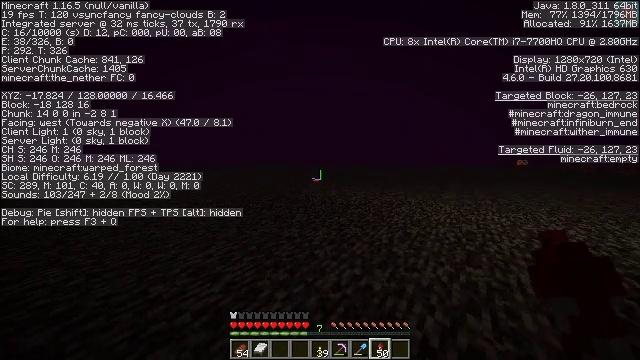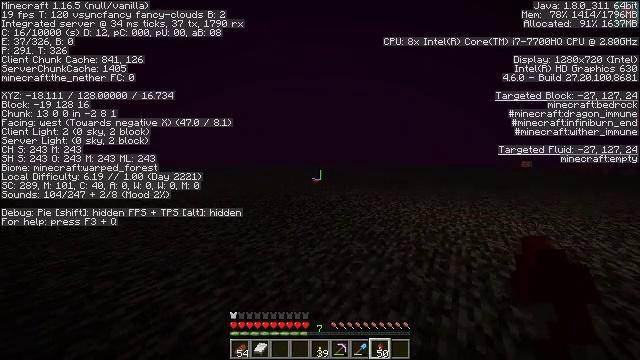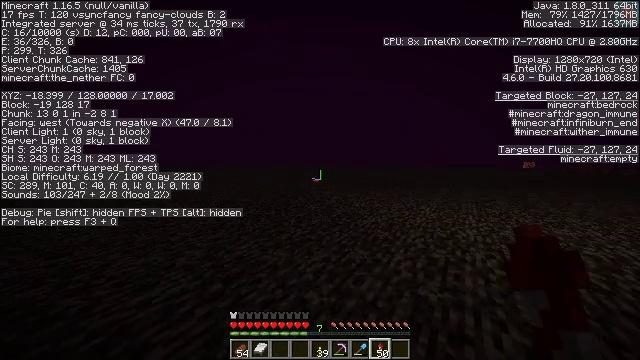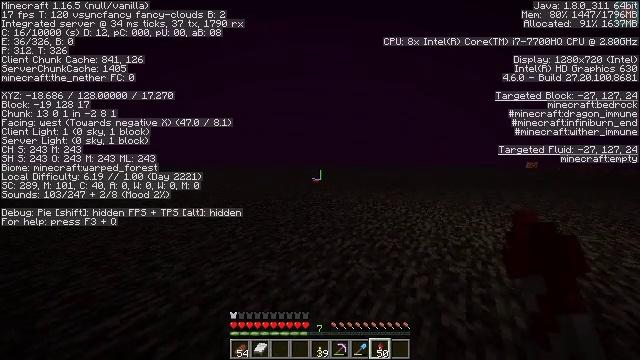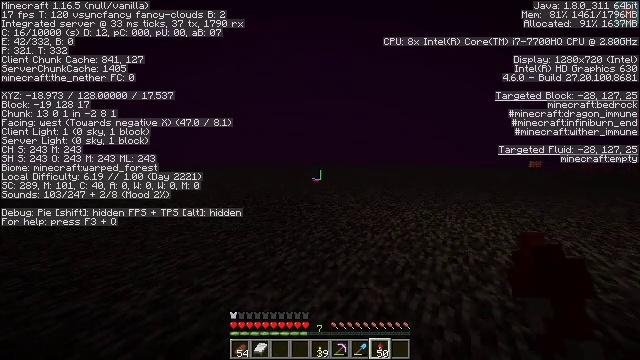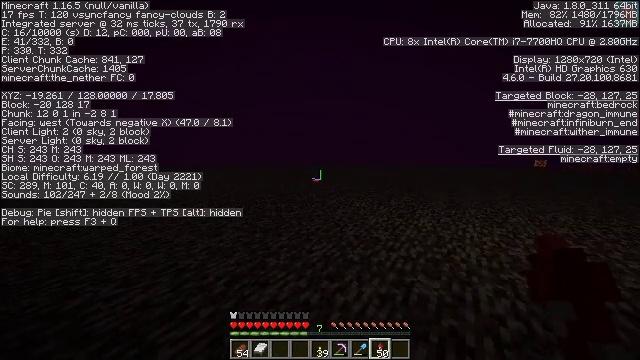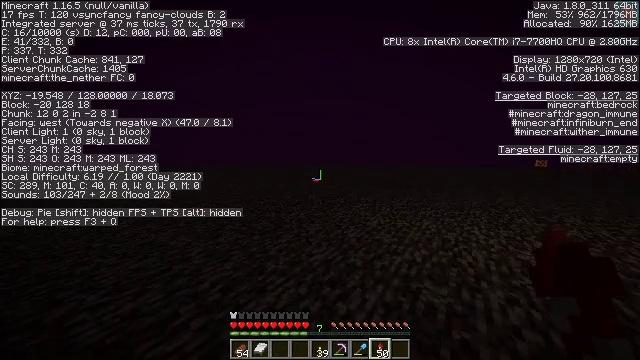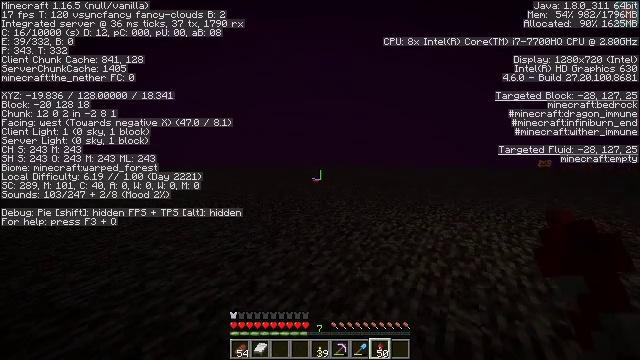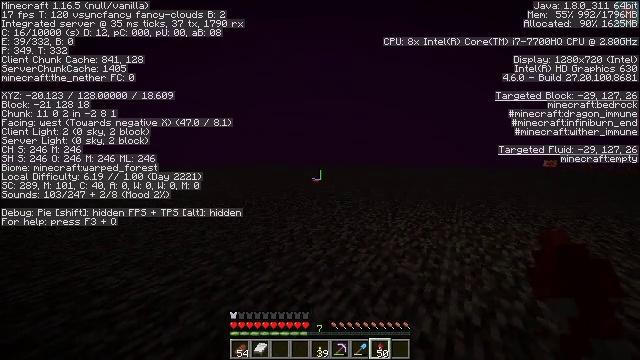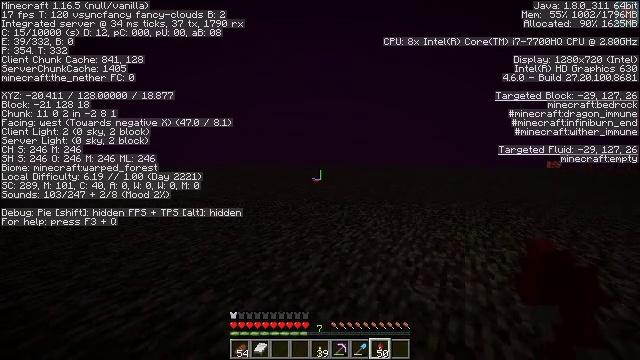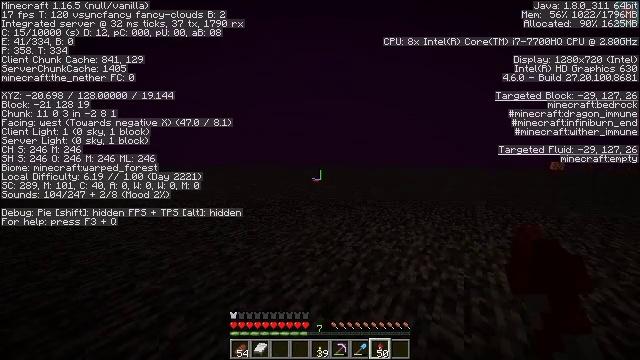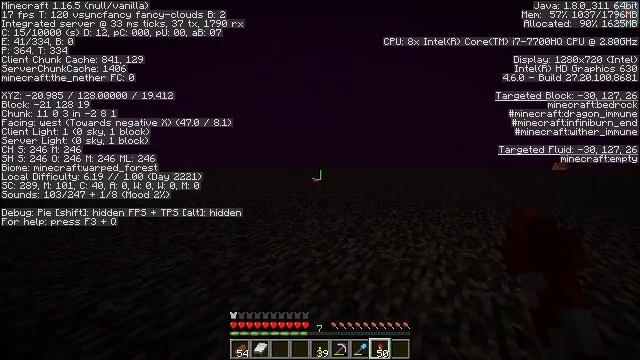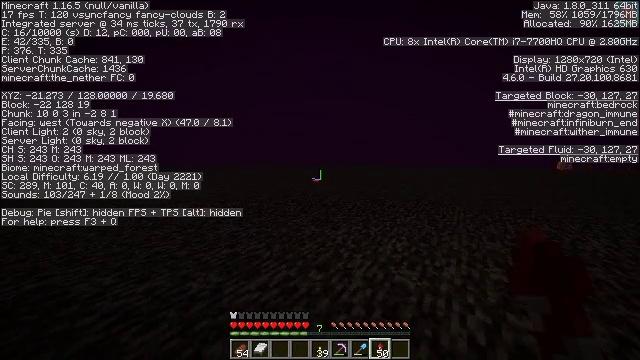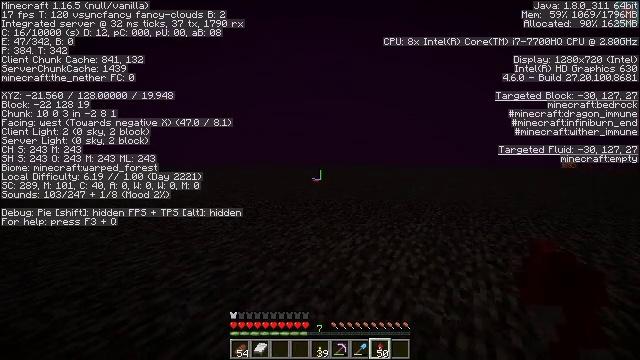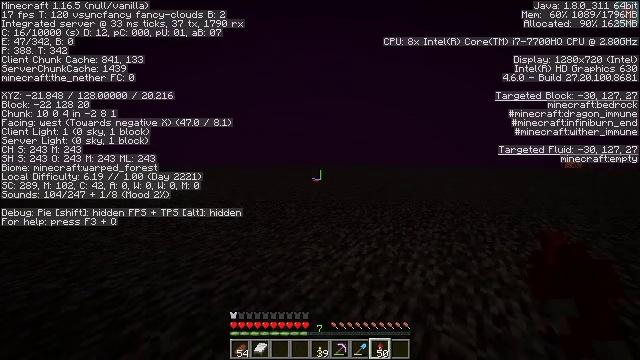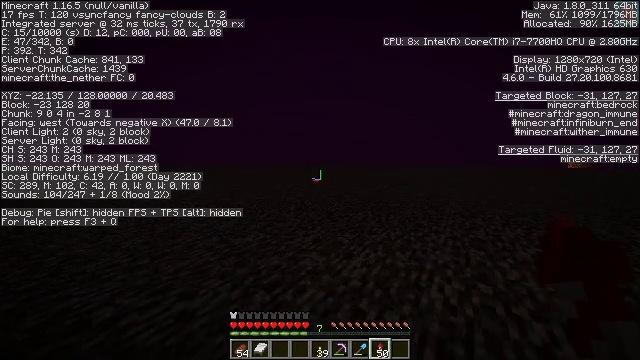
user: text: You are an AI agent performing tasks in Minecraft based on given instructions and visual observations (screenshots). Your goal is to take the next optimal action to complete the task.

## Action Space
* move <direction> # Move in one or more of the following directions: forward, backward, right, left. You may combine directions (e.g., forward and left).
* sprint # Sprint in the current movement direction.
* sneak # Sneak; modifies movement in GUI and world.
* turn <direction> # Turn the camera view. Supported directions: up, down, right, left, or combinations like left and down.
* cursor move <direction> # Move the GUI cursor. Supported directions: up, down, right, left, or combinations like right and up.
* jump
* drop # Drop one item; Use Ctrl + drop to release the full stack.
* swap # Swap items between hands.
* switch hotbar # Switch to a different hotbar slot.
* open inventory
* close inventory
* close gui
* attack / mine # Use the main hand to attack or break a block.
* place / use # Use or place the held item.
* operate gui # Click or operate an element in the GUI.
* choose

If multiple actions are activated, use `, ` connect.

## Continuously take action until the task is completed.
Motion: motion action
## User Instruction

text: Drop a firework rocket.
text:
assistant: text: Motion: move forward
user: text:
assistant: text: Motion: move forward
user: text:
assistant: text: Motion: move forward
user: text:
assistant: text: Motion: move forward
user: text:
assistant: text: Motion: move forward
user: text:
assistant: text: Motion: move forward
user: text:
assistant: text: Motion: move forward
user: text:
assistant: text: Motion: move forward
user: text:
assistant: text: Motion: move forward
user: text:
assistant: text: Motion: move forward
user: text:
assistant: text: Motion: move forward
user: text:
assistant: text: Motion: move forward
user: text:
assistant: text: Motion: move forward
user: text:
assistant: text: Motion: move forward
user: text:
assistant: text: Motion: move forward
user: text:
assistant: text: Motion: move forward
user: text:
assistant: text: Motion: move forward
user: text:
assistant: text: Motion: move forward
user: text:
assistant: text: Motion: move forward
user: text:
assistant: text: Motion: move forward
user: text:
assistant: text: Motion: move forward
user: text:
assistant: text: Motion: move forward
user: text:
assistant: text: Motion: move forward
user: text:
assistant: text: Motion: move forward
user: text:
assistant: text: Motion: move forward
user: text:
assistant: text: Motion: move forward
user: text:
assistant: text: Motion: move forward
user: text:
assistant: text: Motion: move forward
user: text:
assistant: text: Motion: move forward
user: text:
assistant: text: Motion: move forward